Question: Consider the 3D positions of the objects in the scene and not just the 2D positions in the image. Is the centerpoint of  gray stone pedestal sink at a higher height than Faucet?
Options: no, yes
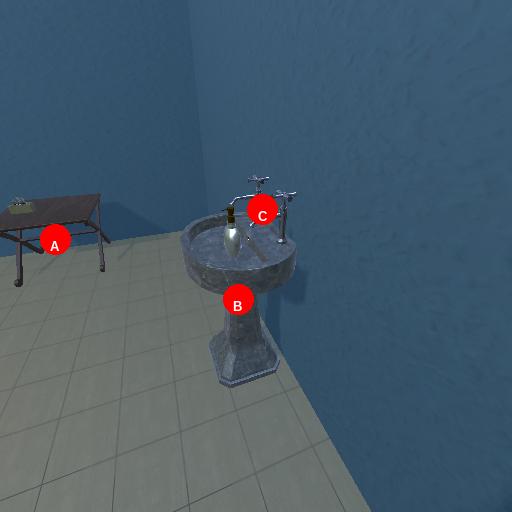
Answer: no